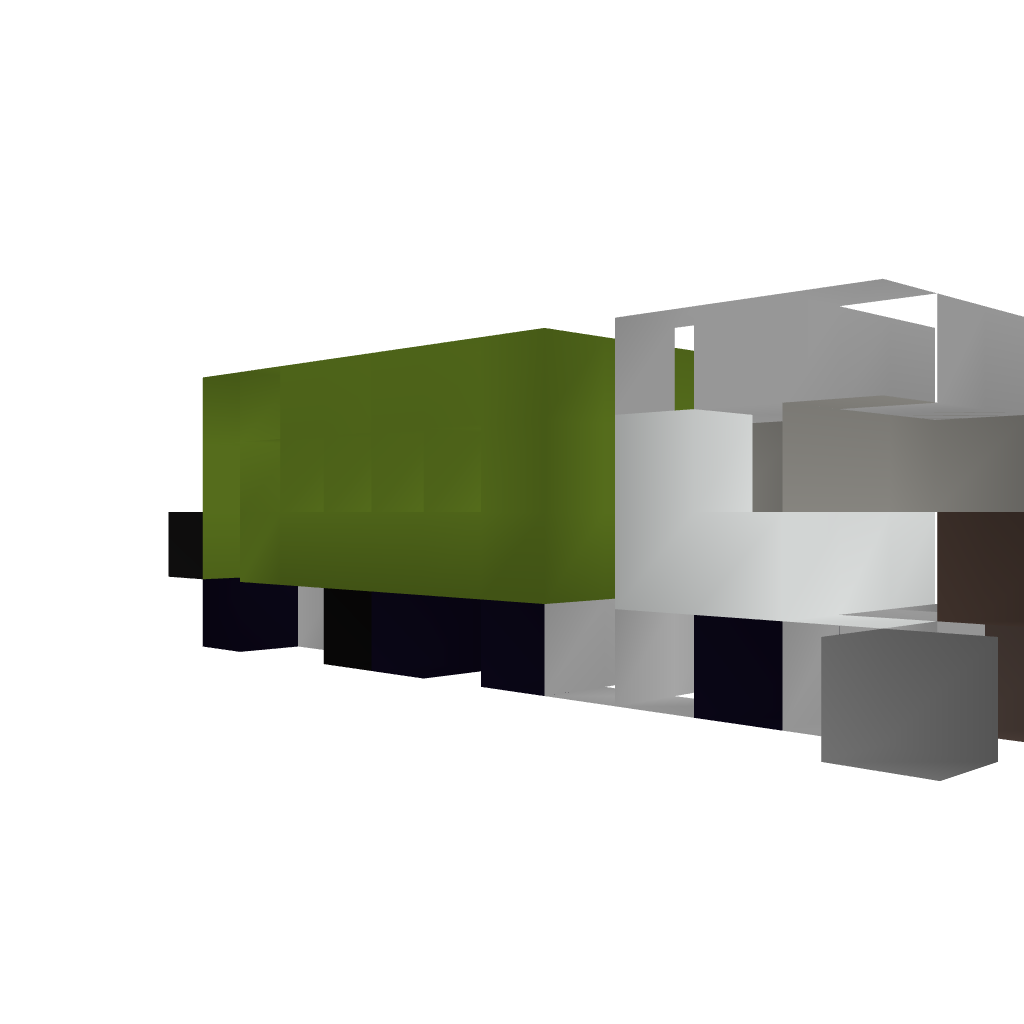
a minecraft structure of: Cargo Truck